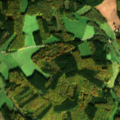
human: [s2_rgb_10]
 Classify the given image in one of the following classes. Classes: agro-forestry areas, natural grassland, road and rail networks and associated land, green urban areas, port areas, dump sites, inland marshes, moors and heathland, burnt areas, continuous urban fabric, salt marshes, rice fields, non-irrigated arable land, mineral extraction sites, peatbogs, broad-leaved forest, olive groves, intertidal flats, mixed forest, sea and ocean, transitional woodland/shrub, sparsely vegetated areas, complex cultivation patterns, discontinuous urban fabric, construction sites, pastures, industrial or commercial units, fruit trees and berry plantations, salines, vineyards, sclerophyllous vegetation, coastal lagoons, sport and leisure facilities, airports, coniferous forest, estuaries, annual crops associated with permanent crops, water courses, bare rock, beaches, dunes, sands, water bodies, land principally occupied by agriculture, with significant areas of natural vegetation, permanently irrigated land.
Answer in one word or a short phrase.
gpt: non-irrigated arable land, complex cultivation patterns, broad-leaved forest, coniferous forest, mixed forest